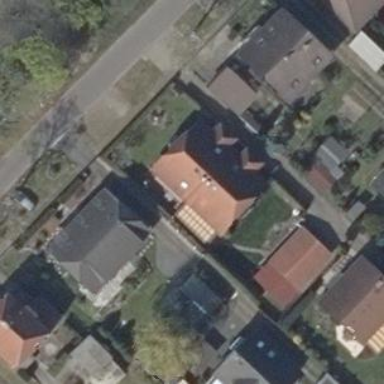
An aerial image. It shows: Detached building.